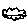
Label: cloud